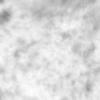
Label: no_change